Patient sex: F
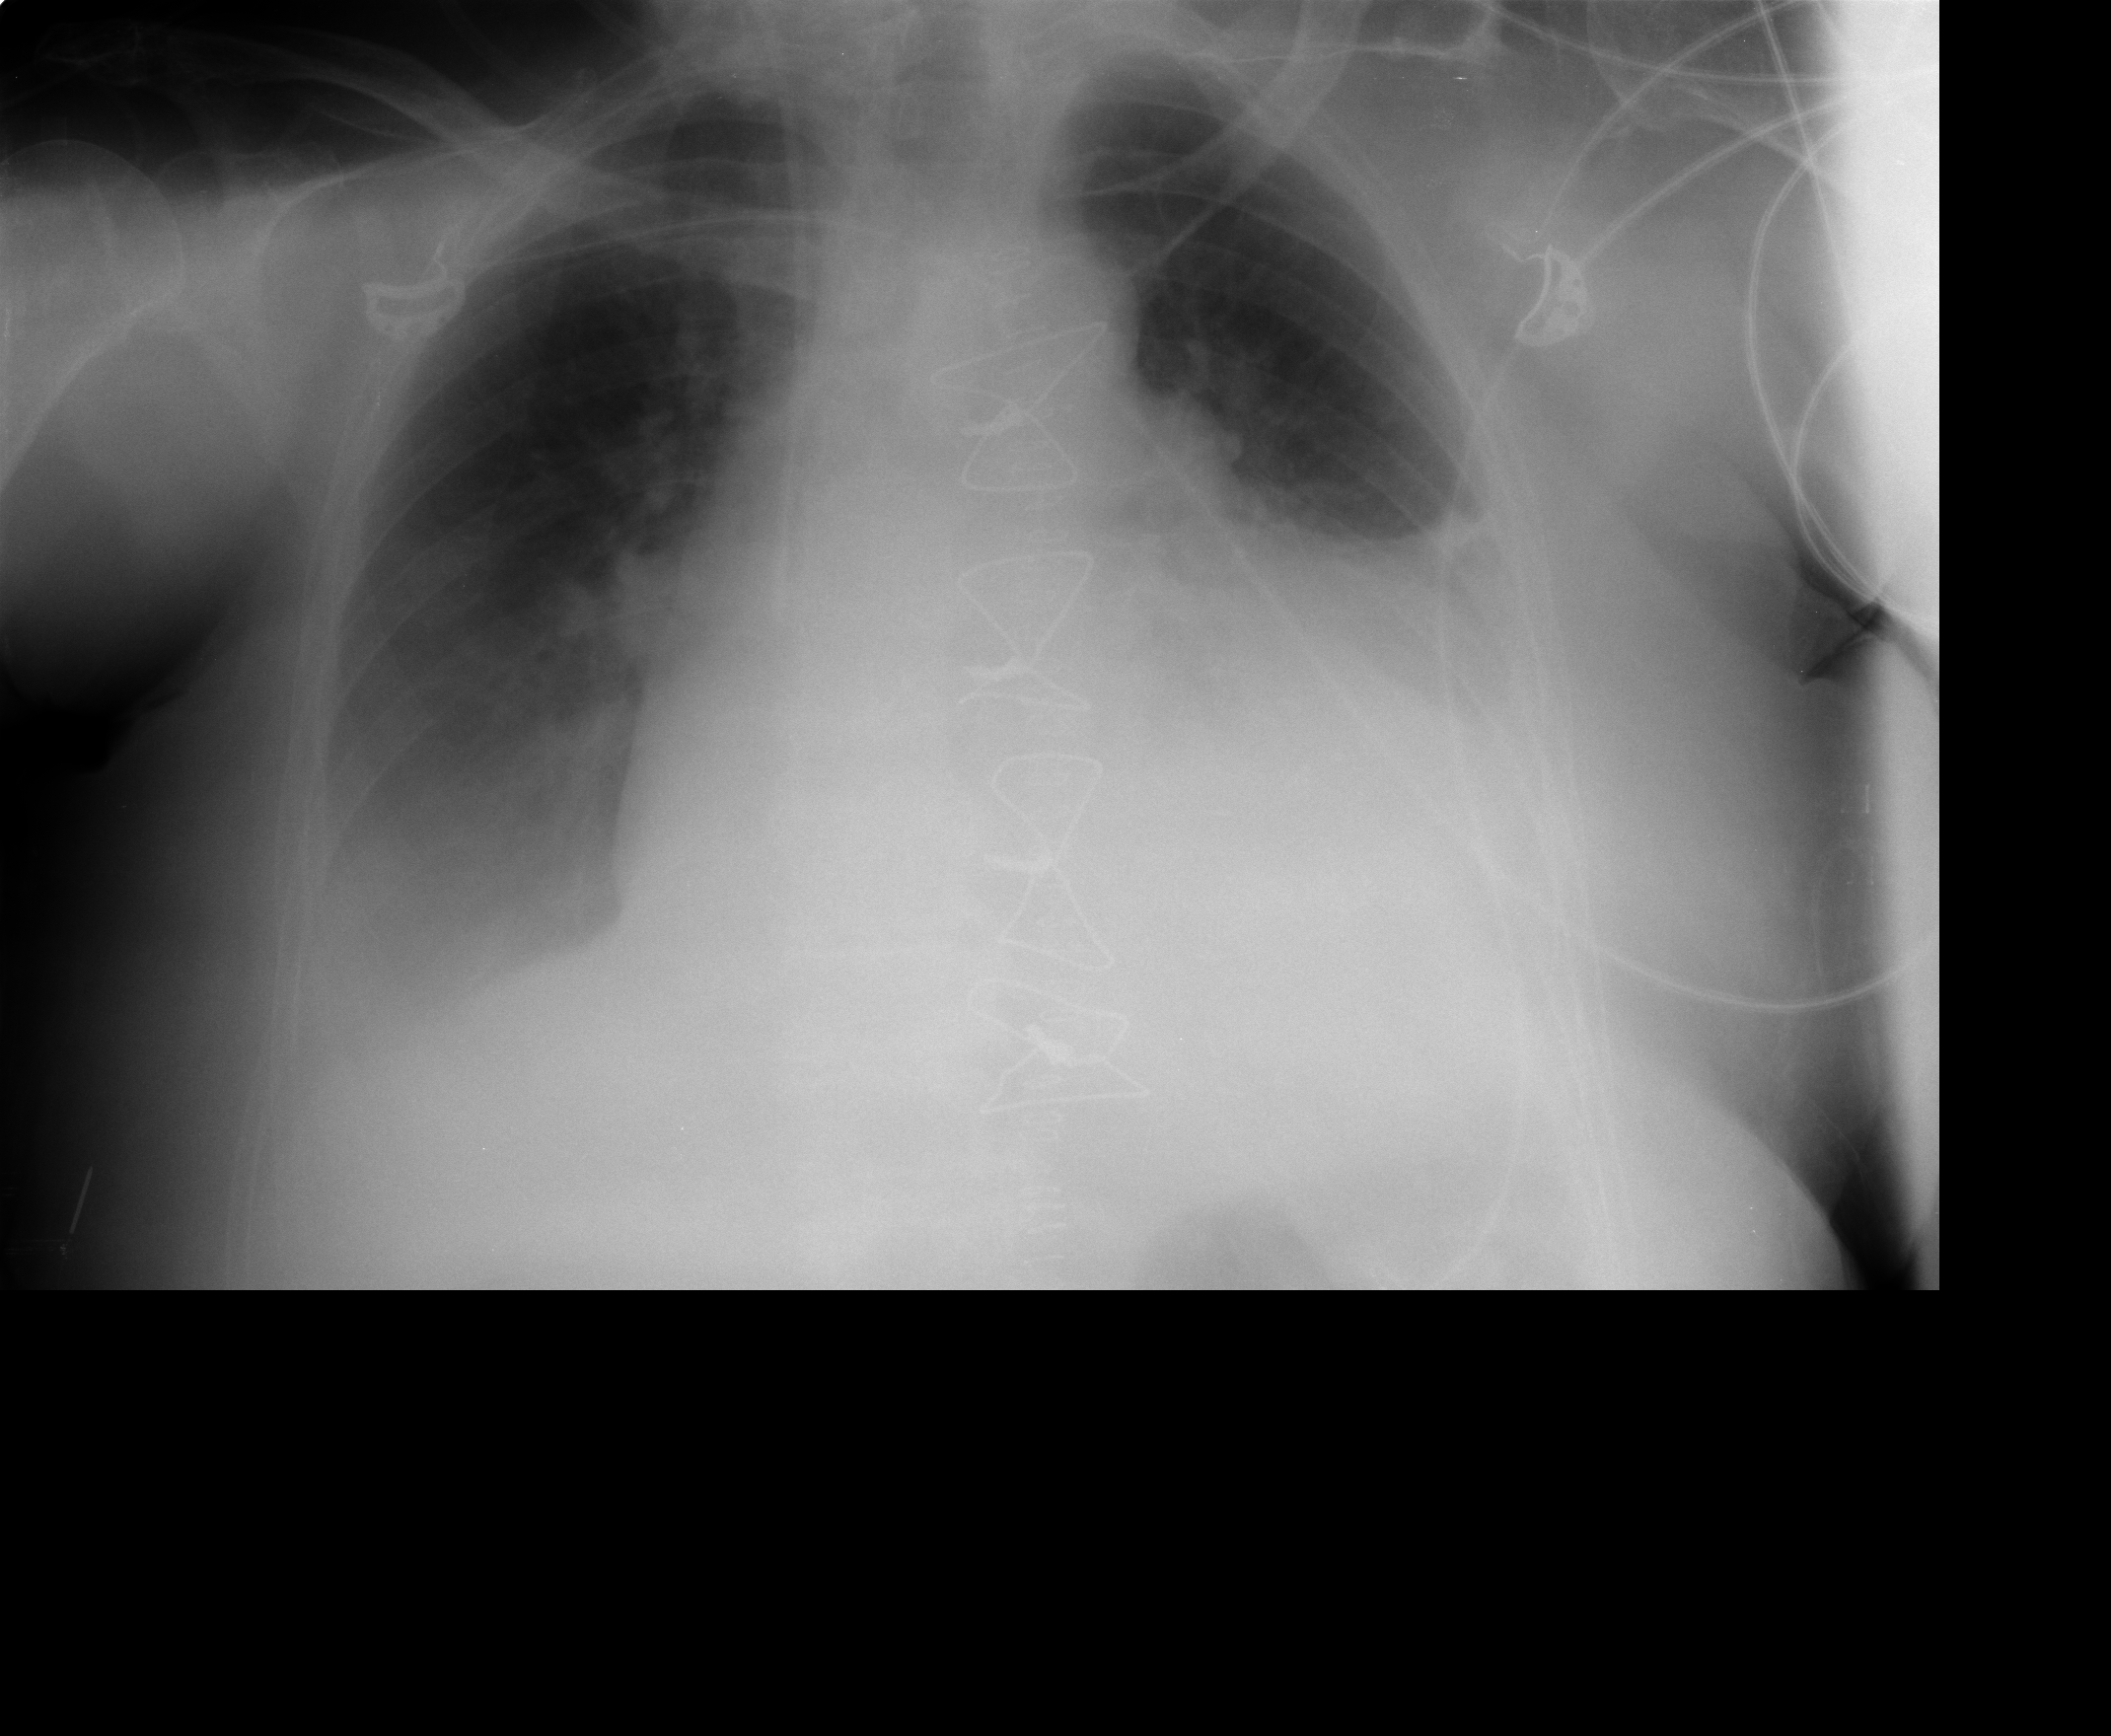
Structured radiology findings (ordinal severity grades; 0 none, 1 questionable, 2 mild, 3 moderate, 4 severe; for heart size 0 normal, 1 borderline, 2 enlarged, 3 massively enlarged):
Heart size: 3
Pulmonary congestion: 2
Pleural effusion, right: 2
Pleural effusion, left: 2
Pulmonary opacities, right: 2
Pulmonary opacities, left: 1
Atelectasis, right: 2
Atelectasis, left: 2